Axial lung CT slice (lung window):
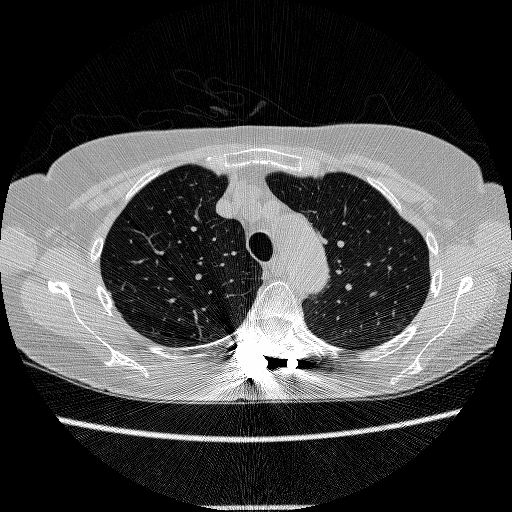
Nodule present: no